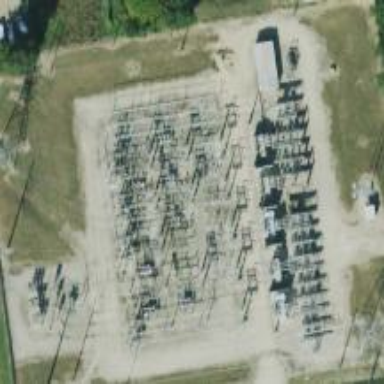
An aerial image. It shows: Switch for power supply.